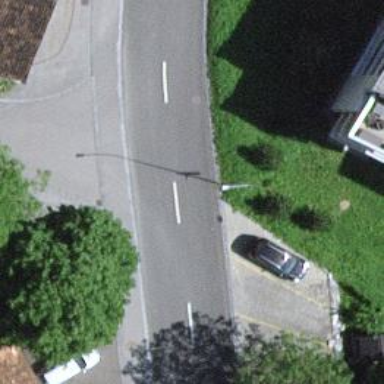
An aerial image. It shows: Bus stop with platform for public transport.